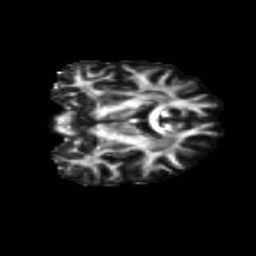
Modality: FA
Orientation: coronal
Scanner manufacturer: siemens
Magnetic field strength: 3 T
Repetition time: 9.2 s
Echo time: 0.084 s